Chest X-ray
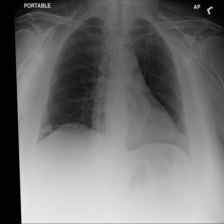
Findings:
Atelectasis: positive
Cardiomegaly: negative
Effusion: negative
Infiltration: negative
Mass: negative
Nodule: negative
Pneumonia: negative
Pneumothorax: negative
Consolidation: negative
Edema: negative
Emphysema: negative
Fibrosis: negative
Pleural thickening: negative
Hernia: negative